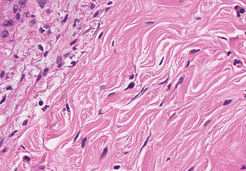
Tumor epithelial tissue: no
Tumor-associated stroma tissue: yes
Normal tissue: no